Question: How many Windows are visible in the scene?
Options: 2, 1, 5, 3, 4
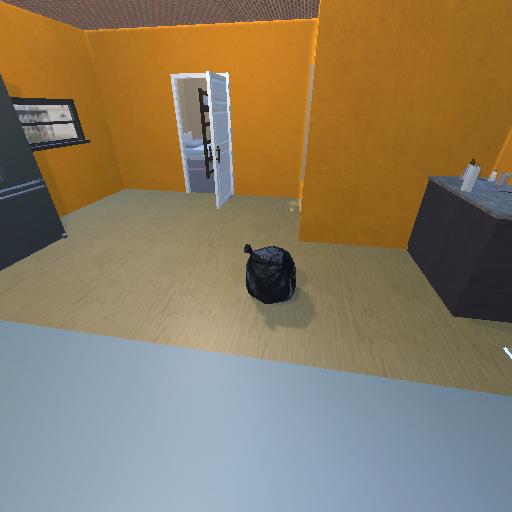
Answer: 2